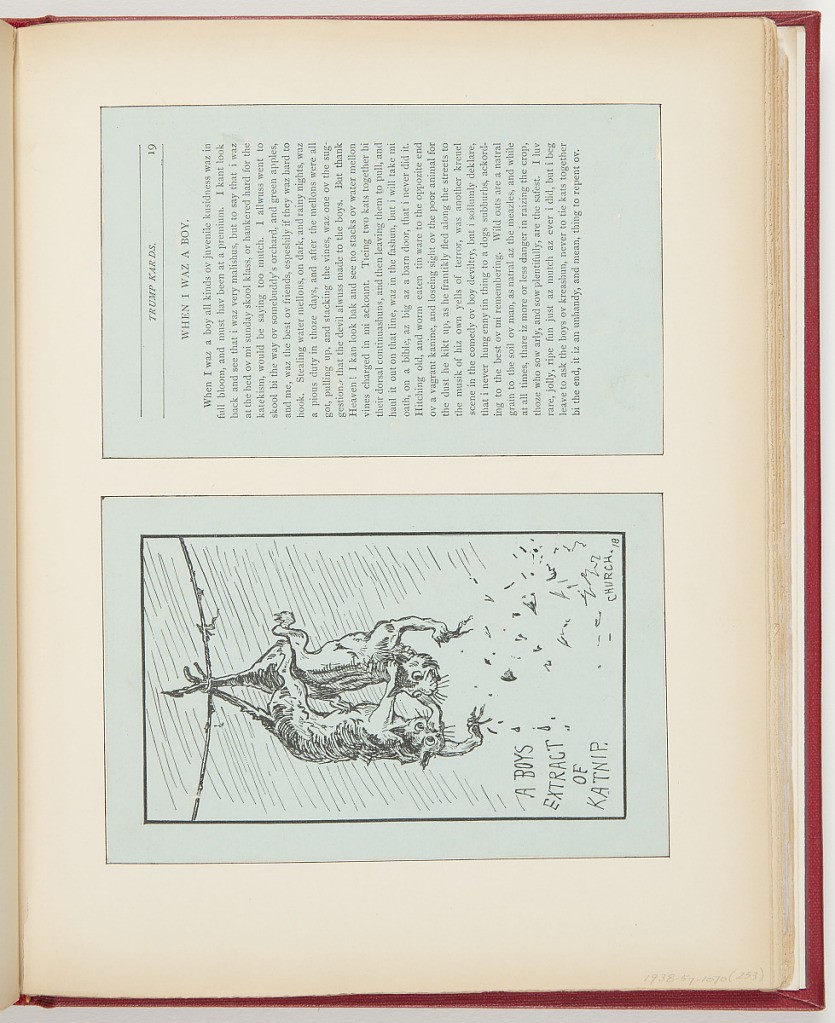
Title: When I Waz a Boy
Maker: Frederick Stuart Church, American, 1842–1924
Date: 1877
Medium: Printed in black ink on blue paper
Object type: Ephemera
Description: Top, short story. Bottom, two cats hanging from a line, by their tails. Both tails are knotted together, ripping fur out; lower left, fur falling.